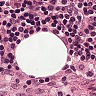
Metastatic tissue present: no